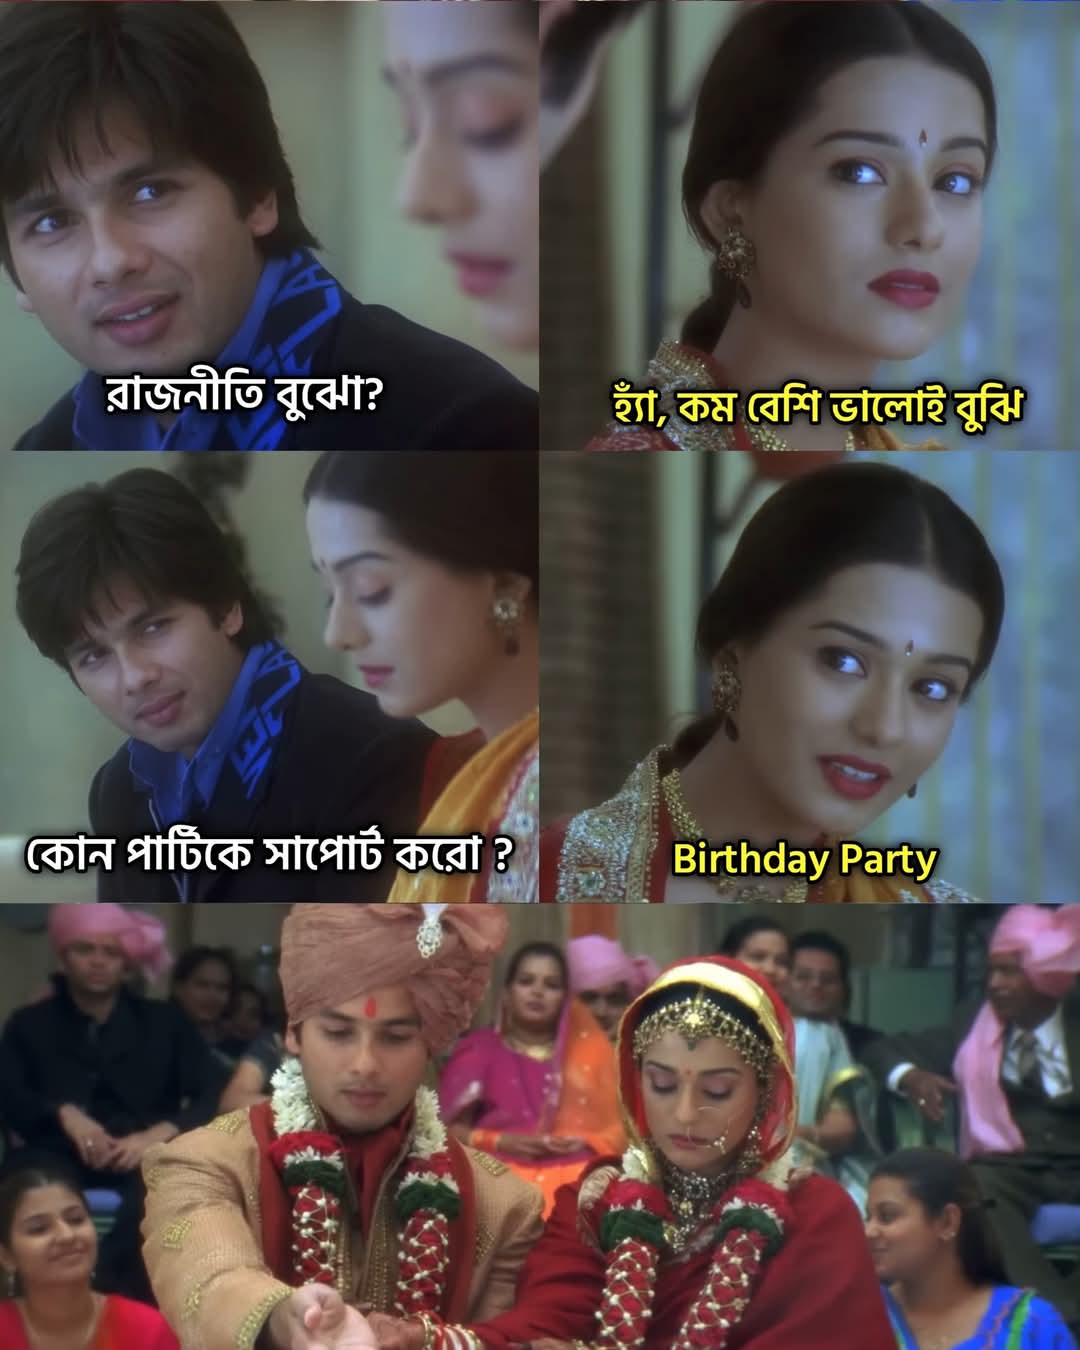
Text: রাজনীতি বুঝো?
হ্যাঁ, কম বেশি ভালোই বুঝি
কোন পার্টিকে সাপোর্ট করো?
Birthday Party
Label: Non Hate